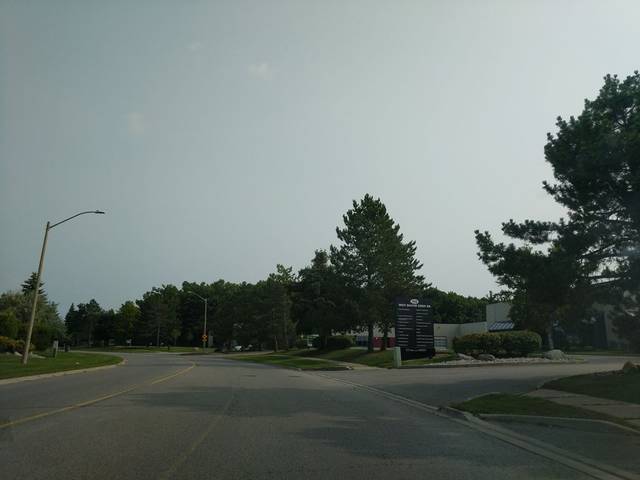
Region: Canada
Coordinates: 43.851, -79.393